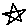
Label: star